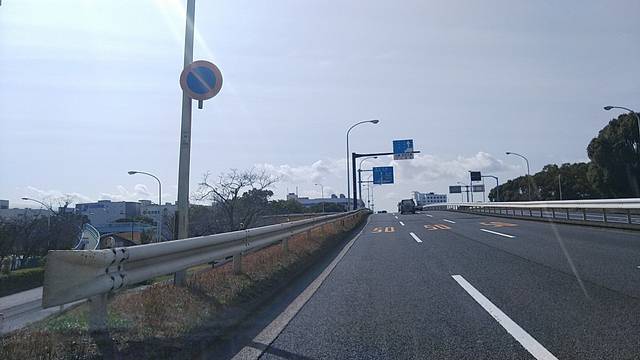
Region: Japan
Coordinates: 35.582, 139.748